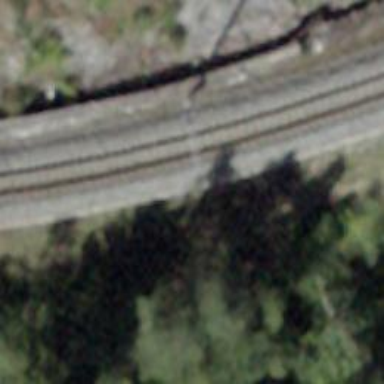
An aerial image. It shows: Narrow-gauge railway track with one electrified contact line.